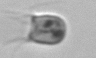
Label: Balanion